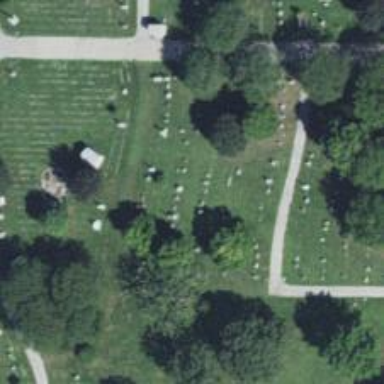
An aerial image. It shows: Sector within cemetery.